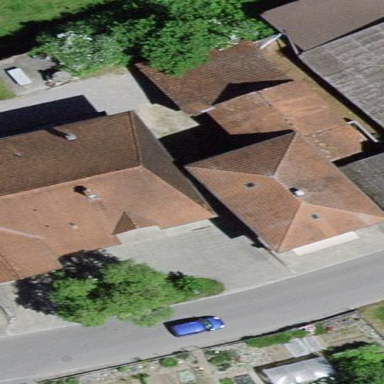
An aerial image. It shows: Residential building.